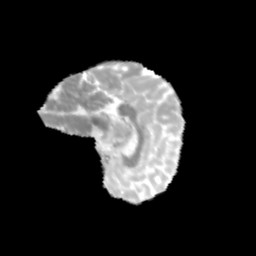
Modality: MD
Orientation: sagittal
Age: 11
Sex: female
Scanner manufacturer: siemens
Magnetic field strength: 3 T
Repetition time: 3.8 s
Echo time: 0.07 s